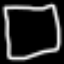
Label: square